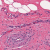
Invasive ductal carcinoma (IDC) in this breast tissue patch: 0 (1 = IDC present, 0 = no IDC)